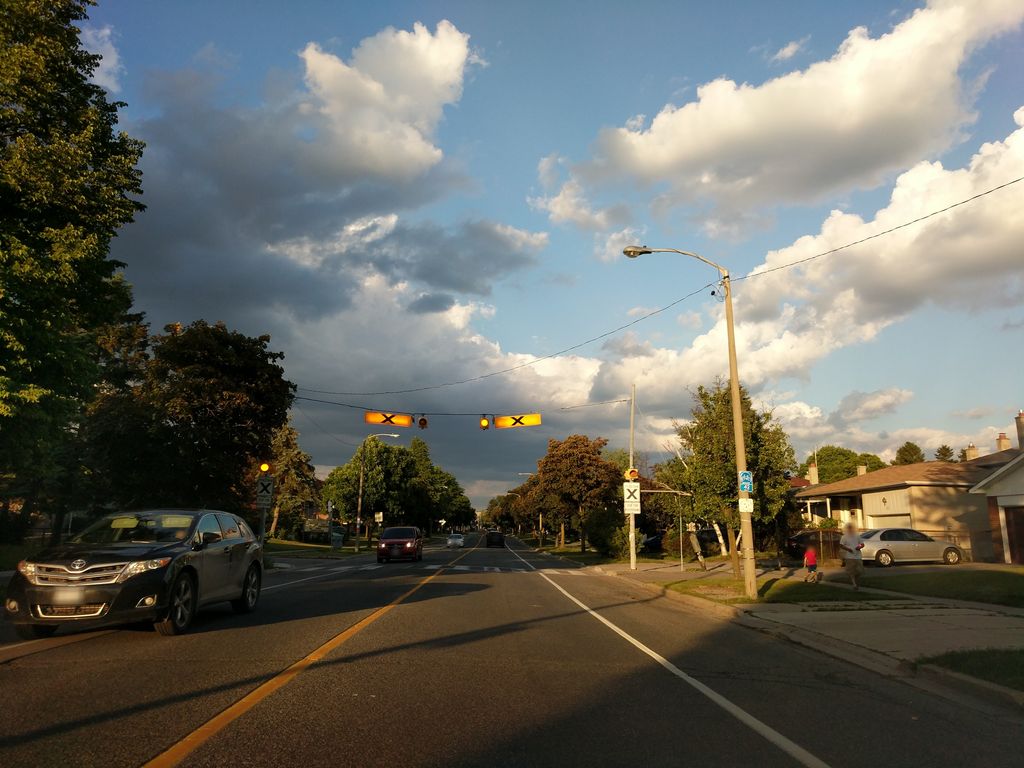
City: toronto